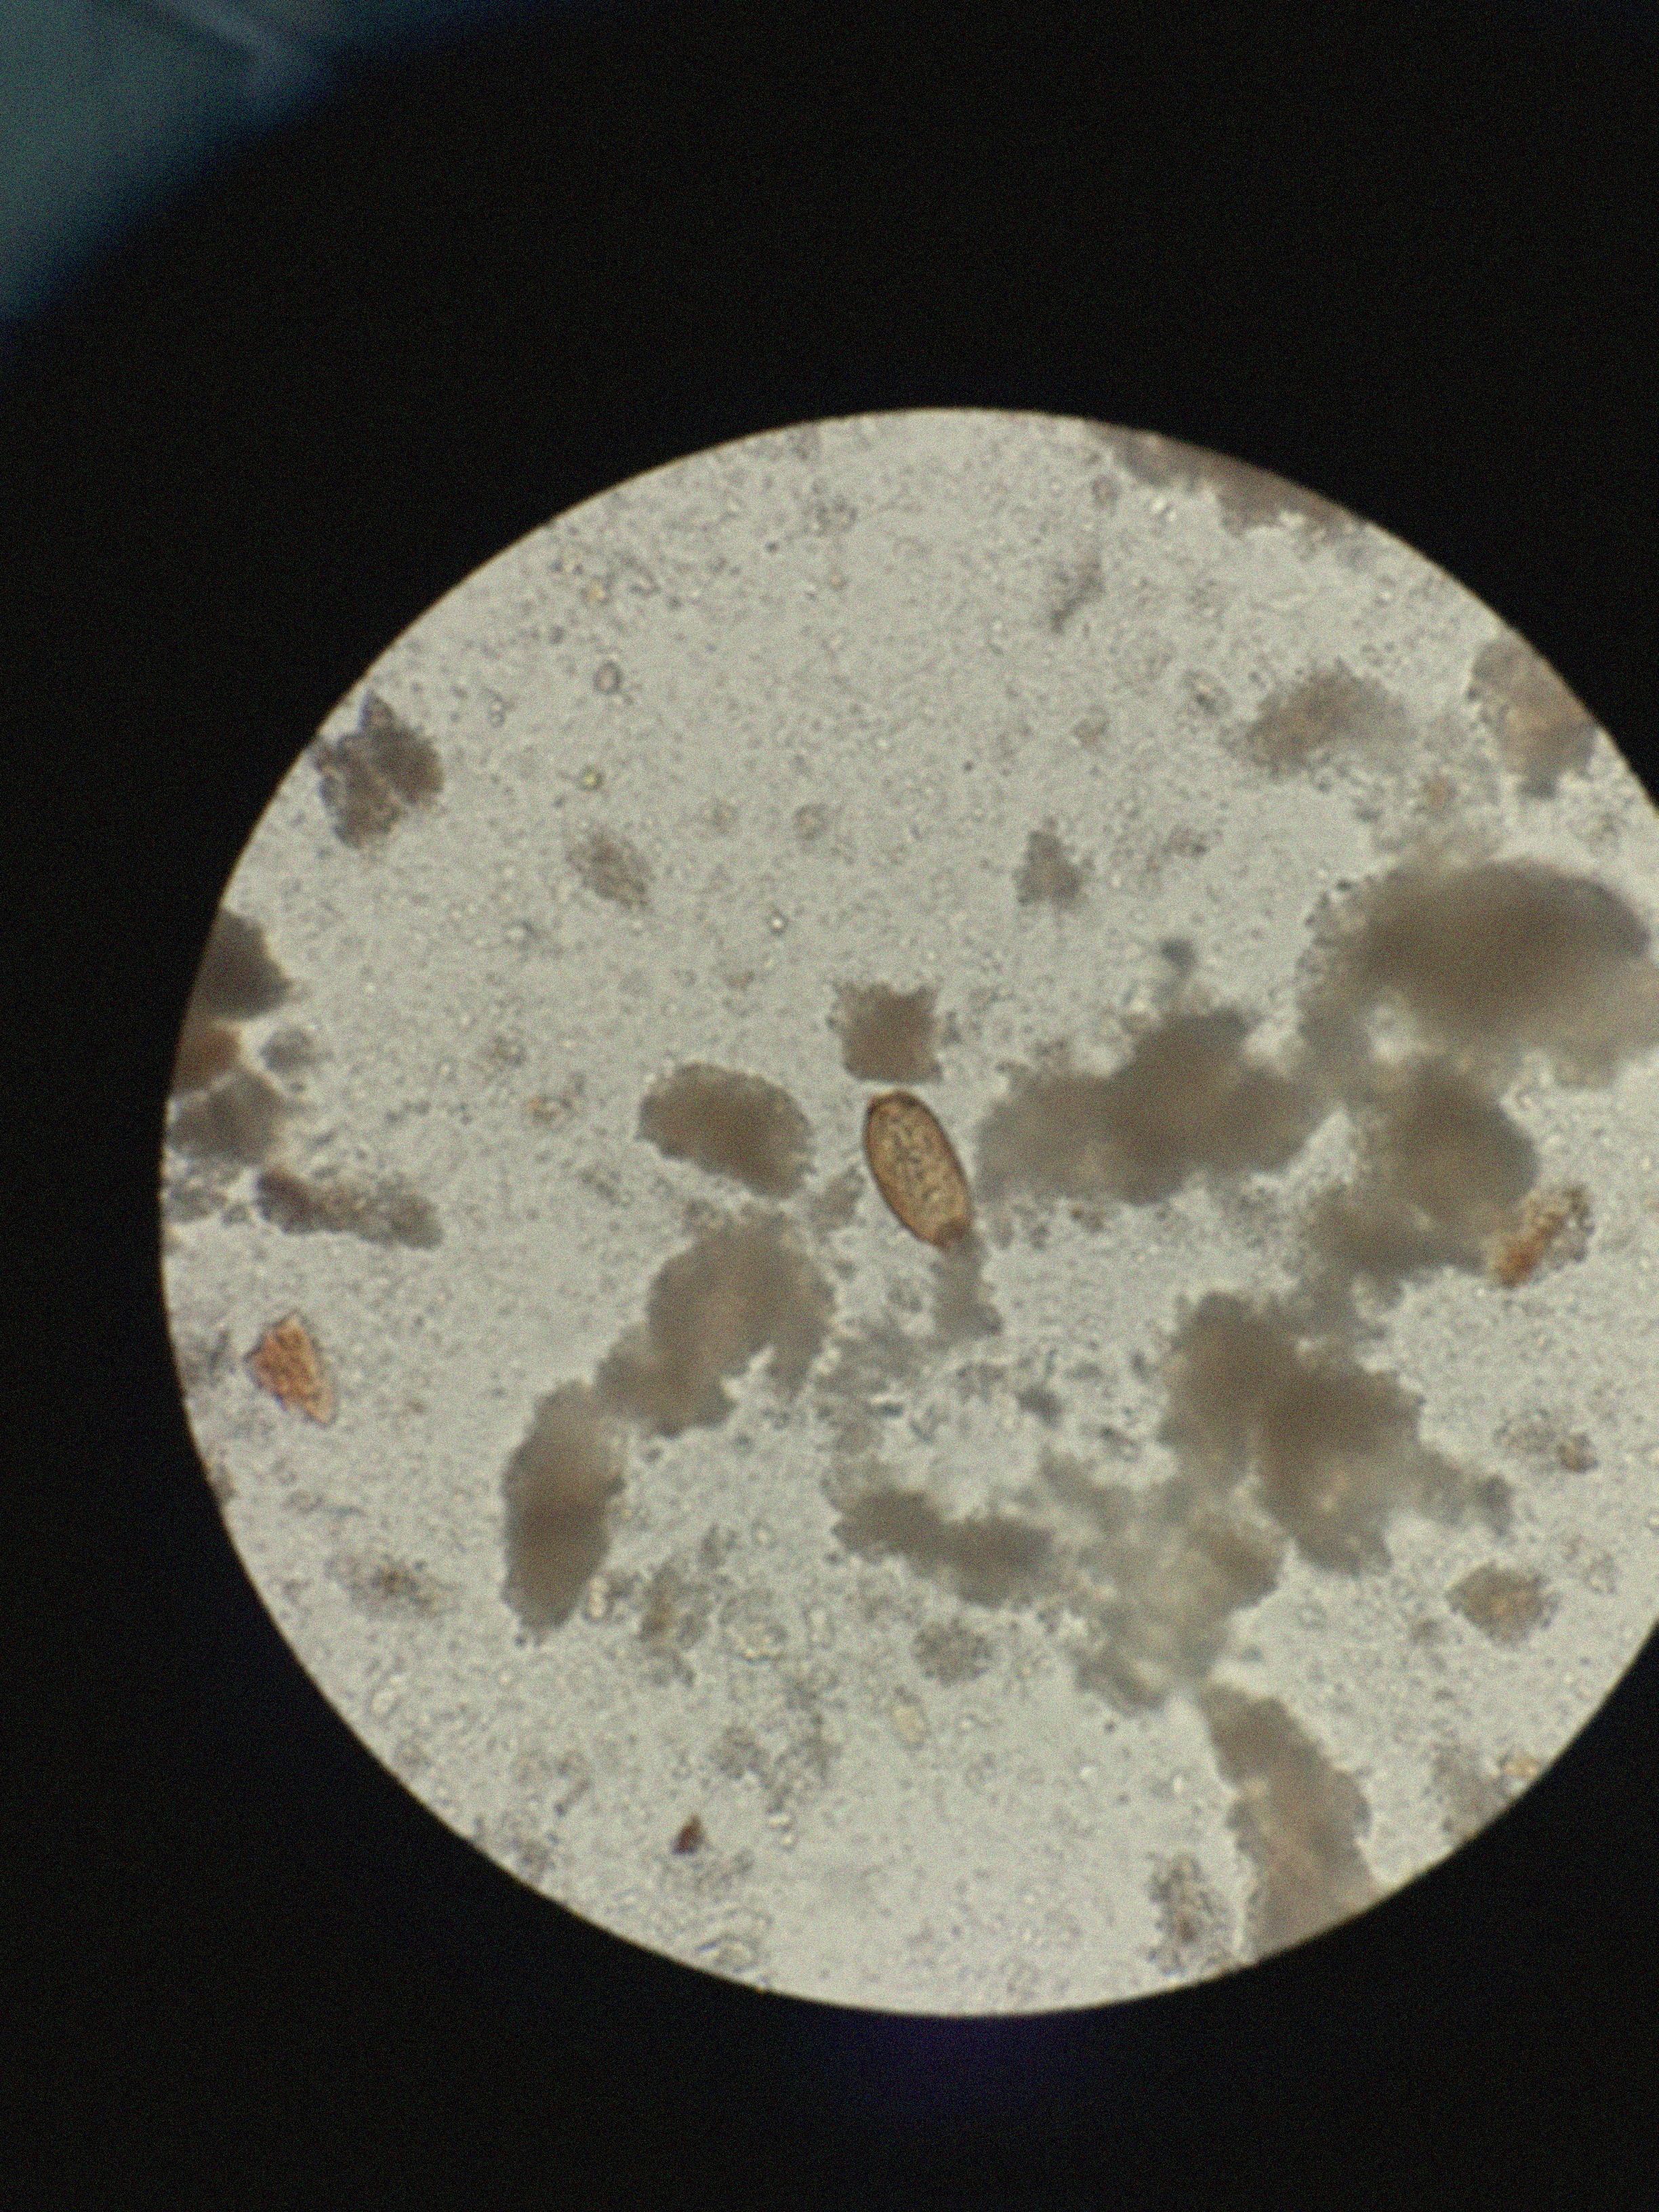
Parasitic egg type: Trichuris trichiura